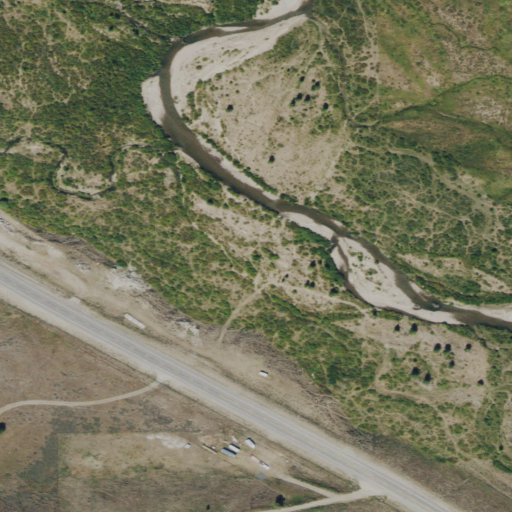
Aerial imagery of depression(s) in Wyoming named Hoback Basin containing shrub, woody wetlands, herbaceous wetlands, open development, medium intensity development, and low intensity development